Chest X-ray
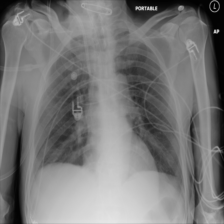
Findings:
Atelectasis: negative
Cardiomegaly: negative
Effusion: negative
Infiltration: negative
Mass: negative
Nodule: negative
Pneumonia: negative
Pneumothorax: negative
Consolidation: negative
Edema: negative
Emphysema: negative
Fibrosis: negative
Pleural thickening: negative
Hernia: negative